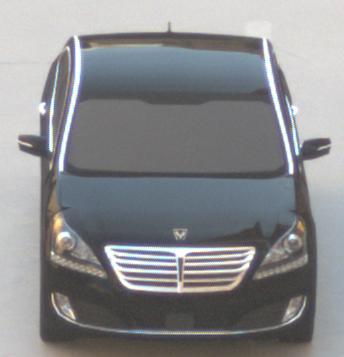
Make: Hyundai
Model: Equus
Detailed model: Gen. 2 VI
Model produced from: 2009
Model produced until: 2016
Doors: 4
Color: black
Road condition: dry road
Daytime: morning or afternoon
Contrast: low contrast